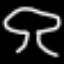
Label: mushroom